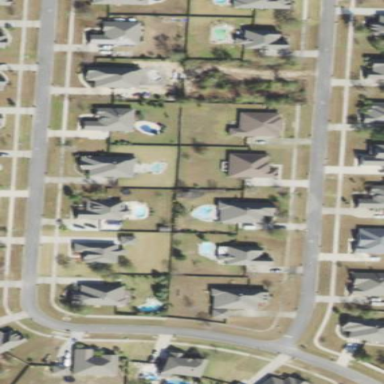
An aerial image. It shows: Single-family residential area.